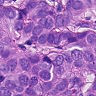
Metastatic tissue present: yes